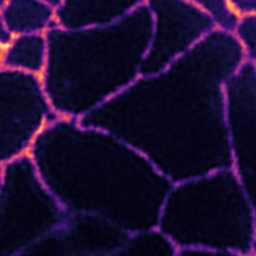
Label: Super-resolution ER image